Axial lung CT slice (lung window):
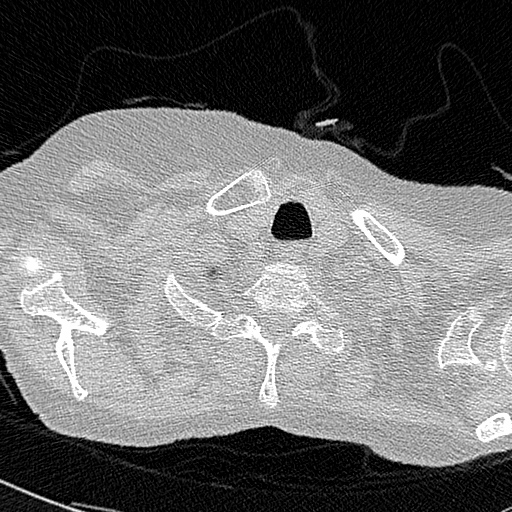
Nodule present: no